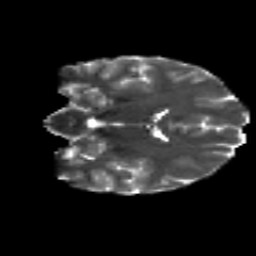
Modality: T2w
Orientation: coronal
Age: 19
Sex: female
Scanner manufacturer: siemens
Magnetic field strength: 3 T
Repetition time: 8.8 s
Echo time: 0.085 s